Question: I'm using intellij / android studio and I see I lost so much time to generate new fields. So I thought maybe there is any way to auto generate all new fields..

My fast way is:
1. select red field
2. left alt + enter
3. arrow down
4. enter
5. enter
6. ctrl + alt + arrow left
Is there any other way to make it faster by selecting few not declared fields?
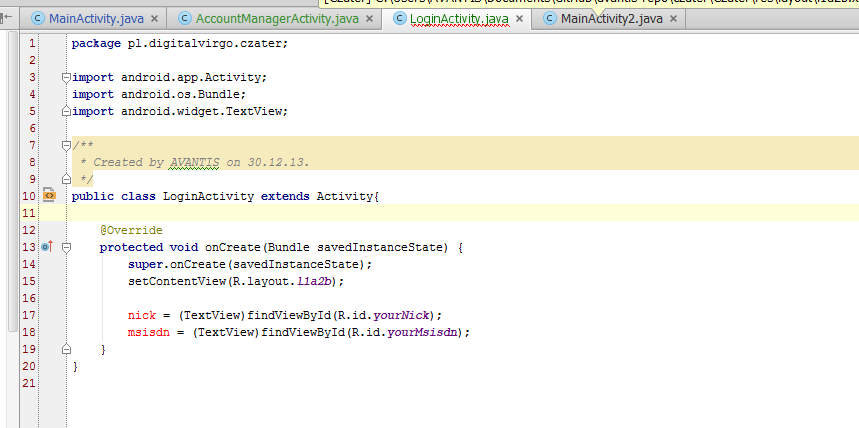
Answer: With many quick fixes, there is a side menu option to "Fix all xyz problems in file". This is however not available when fixing a "Cannot resolve symbol 'foo'" error since there are multiple ways to solve such an issue (i.e. add a field, a local variable, a parameter, etc.)
This also has the advantage that when you use a variable name suggested by IDEA, you save even more keystrokes. Moreover, those variables/fields are immediately available for code completion.
For example, for the first item you show, I would do the following:
1. Type: (TextView) findViewById(R.id.yourNick); Notice there is no leading variable/field name or = sign
2. With the cursor still at then end of the line (i.e. to the right of the closing ;) Use the Introduce Field (Ctrl+Alt+F) action.
3. Either select one of the suggested names or type a name, and hit Enter
The cursor ends where it was (i.e. the end of the line), so you can just type and continue coding the next line. This methodology adds only a single key stroke (++), but eliminates typing of the '=' and 2 spaces (so you are ahead 2 keystrokes). And it can eliminate typing the variable/field name if one of the suggestions is useable (which is very often is).
The same works for local variable names (++), "constants" (++), and parameters (++)
I use this methodology constantly. I can't remember the last time I have ever manually started a line of code with a variable declaration.